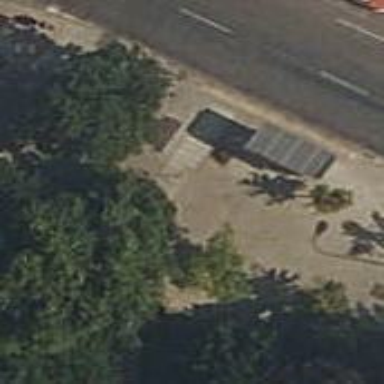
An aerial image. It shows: Bus stop with platform for public transport.